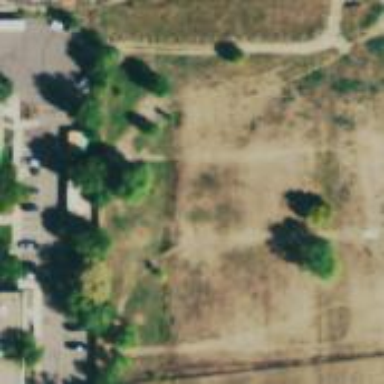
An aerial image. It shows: Disc golf hole.